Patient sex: M
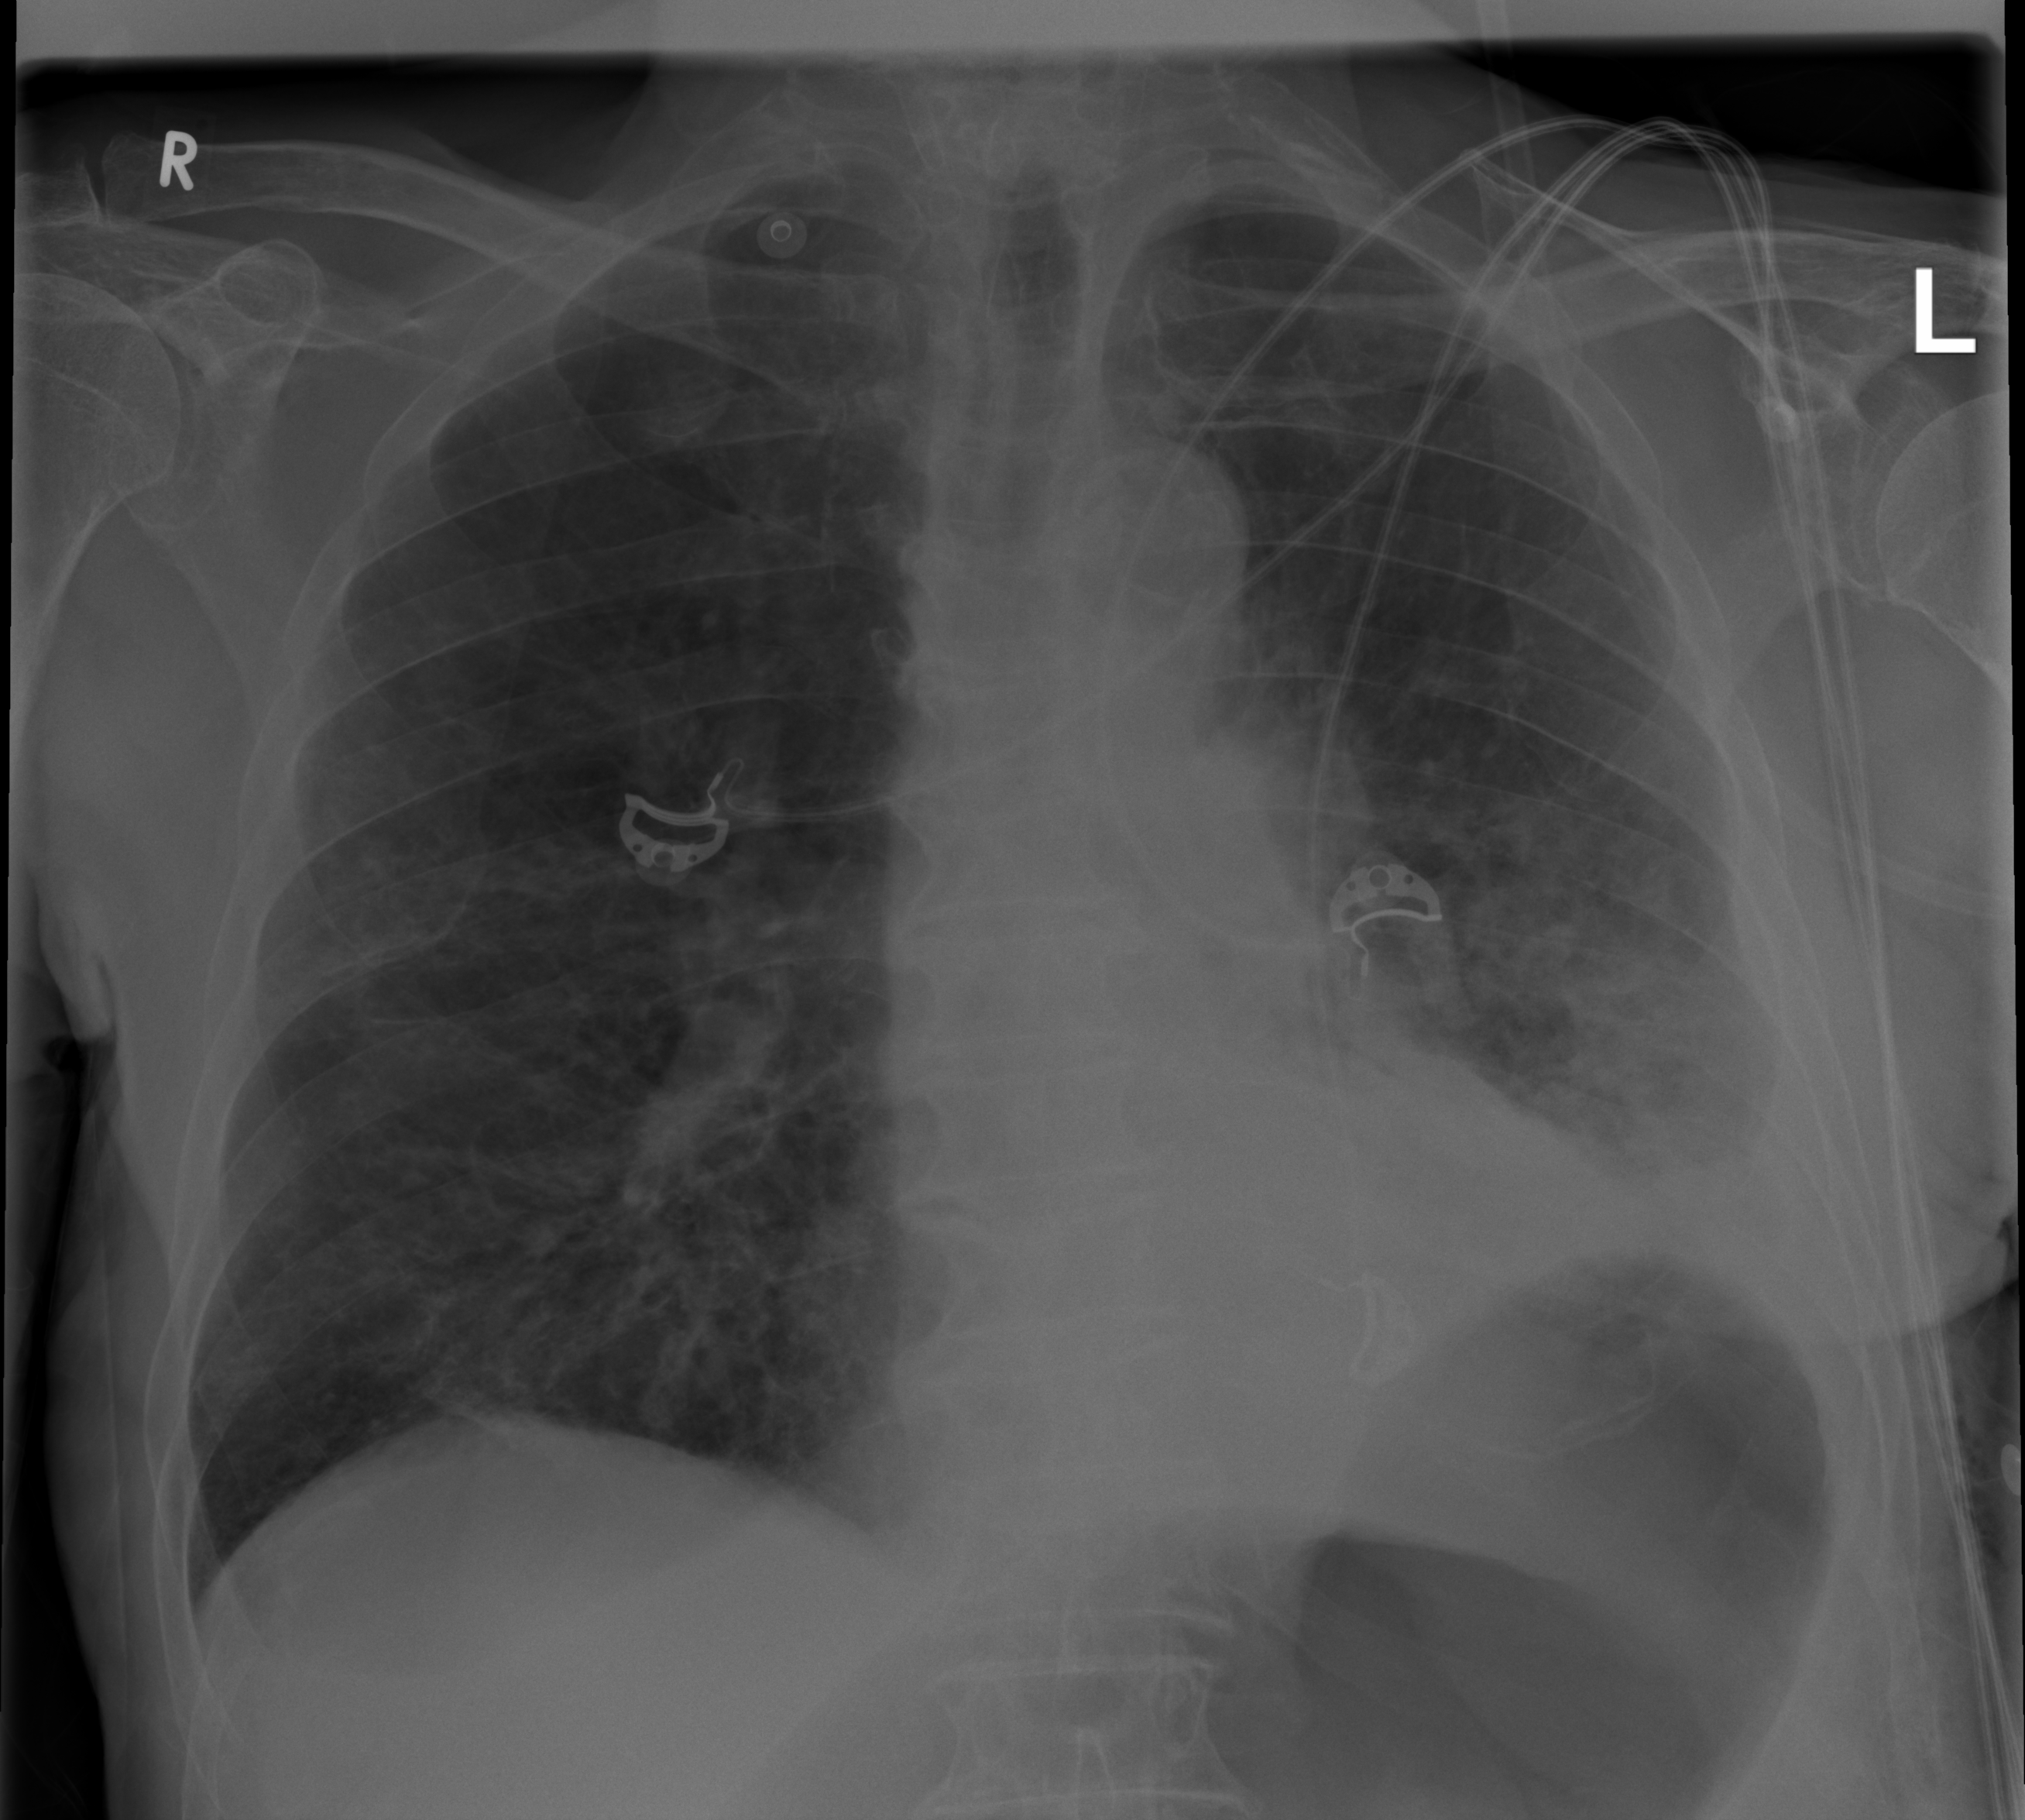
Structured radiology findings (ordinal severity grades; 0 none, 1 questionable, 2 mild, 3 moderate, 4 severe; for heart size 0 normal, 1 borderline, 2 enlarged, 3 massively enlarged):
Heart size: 0
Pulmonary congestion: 0
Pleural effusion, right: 0
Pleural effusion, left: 2
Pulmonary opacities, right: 2
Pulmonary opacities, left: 3
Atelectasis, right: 0
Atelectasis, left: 2